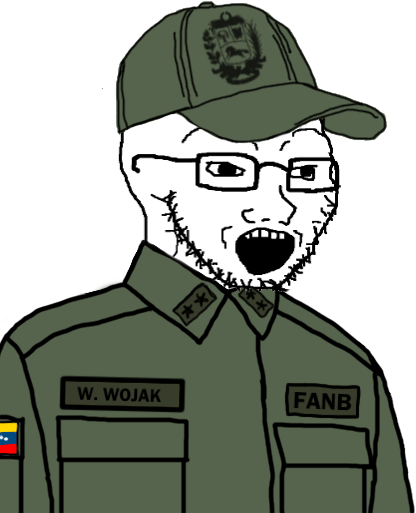
Label: 5_Soyjak